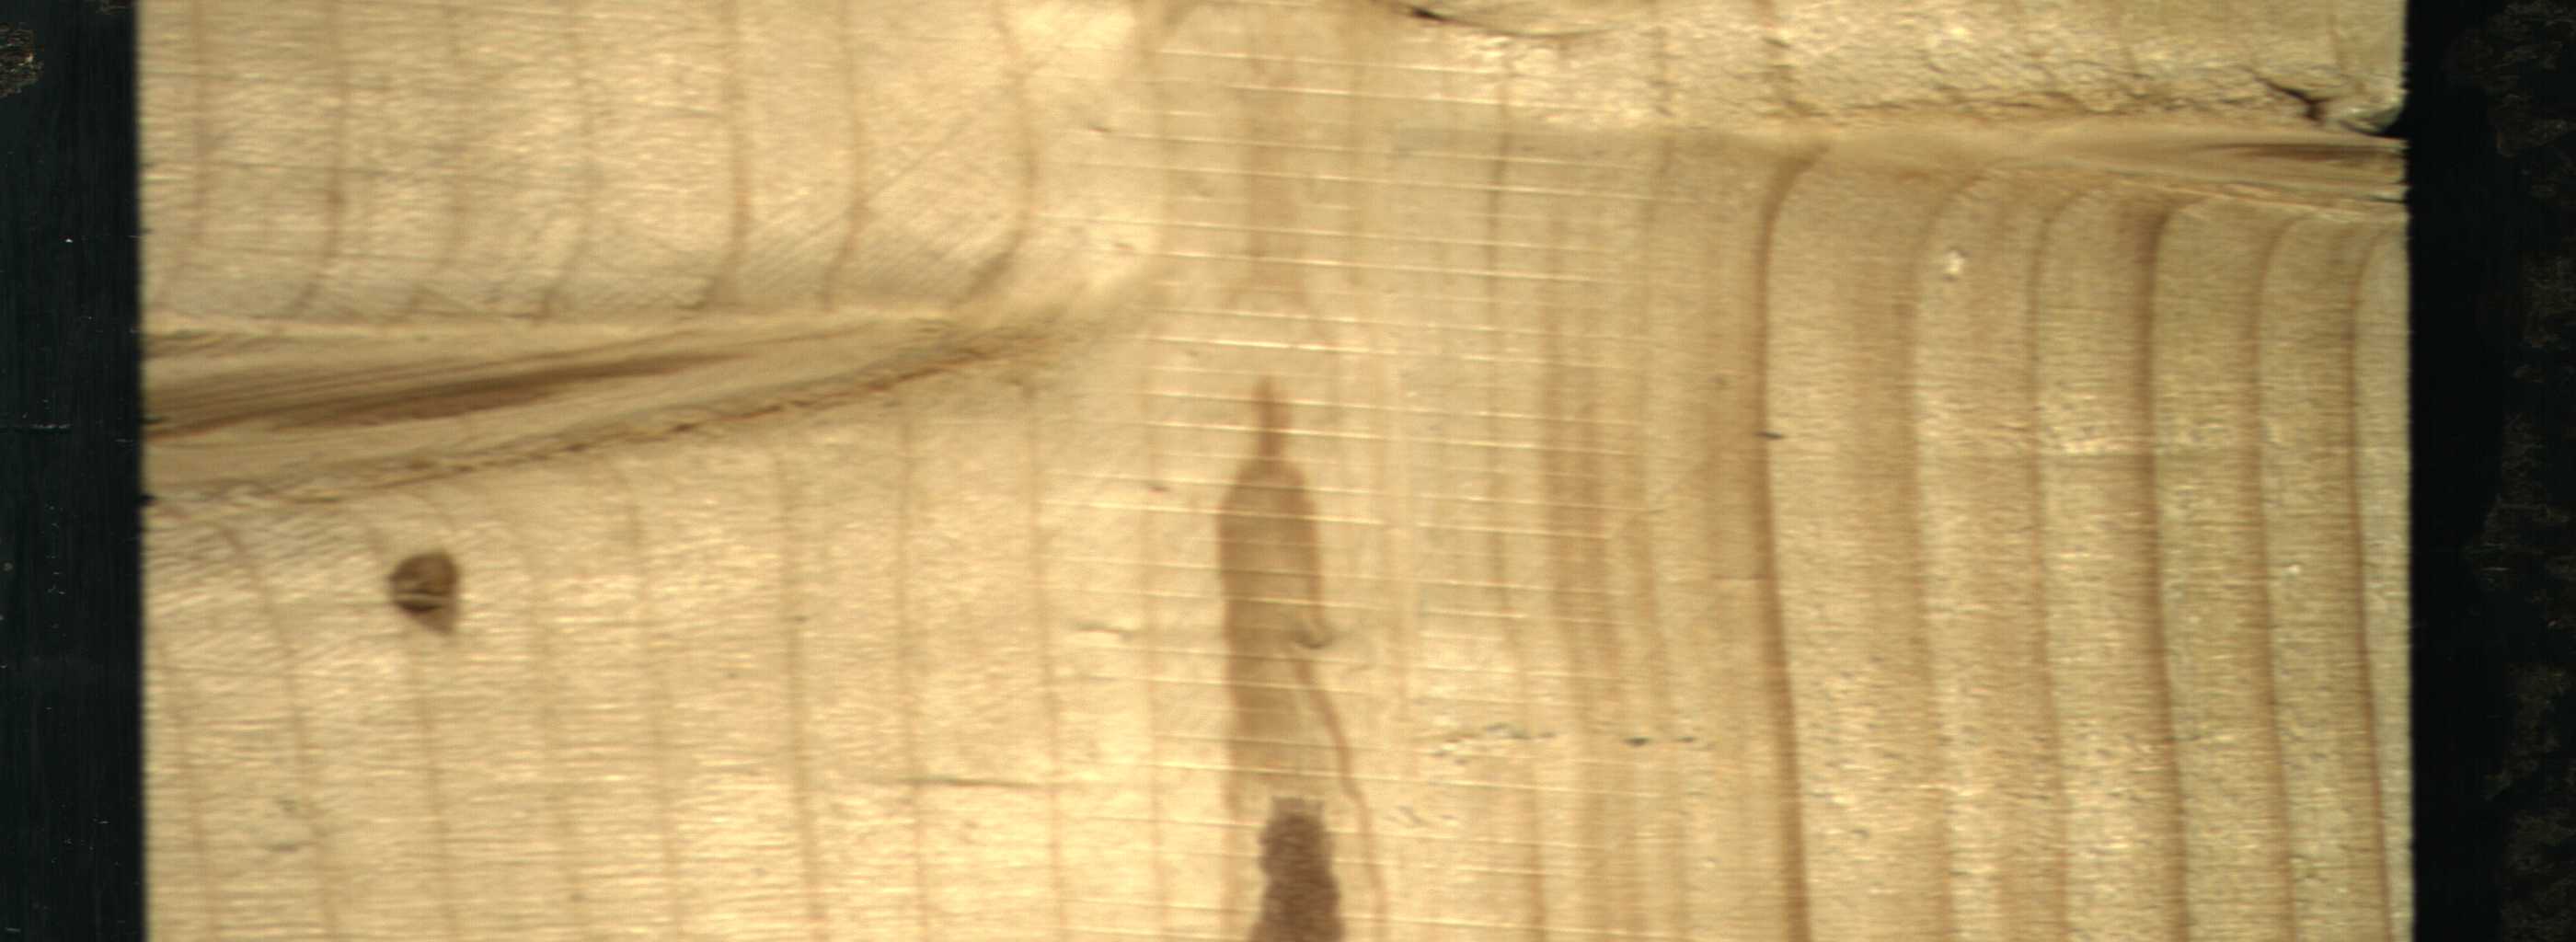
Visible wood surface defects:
Marrow
resin
Live_Knot
Live_Knot
Live_Knot